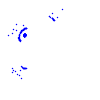
Particle: proton